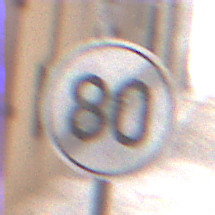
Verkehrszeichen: EndeGeschwindigkeit80
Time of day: Midday
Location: Outdoor (Urban)
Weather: PartlyCloudy
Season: NotSpecified
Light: Natural